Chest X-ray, PA view. Patient: 75 years old, sex M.
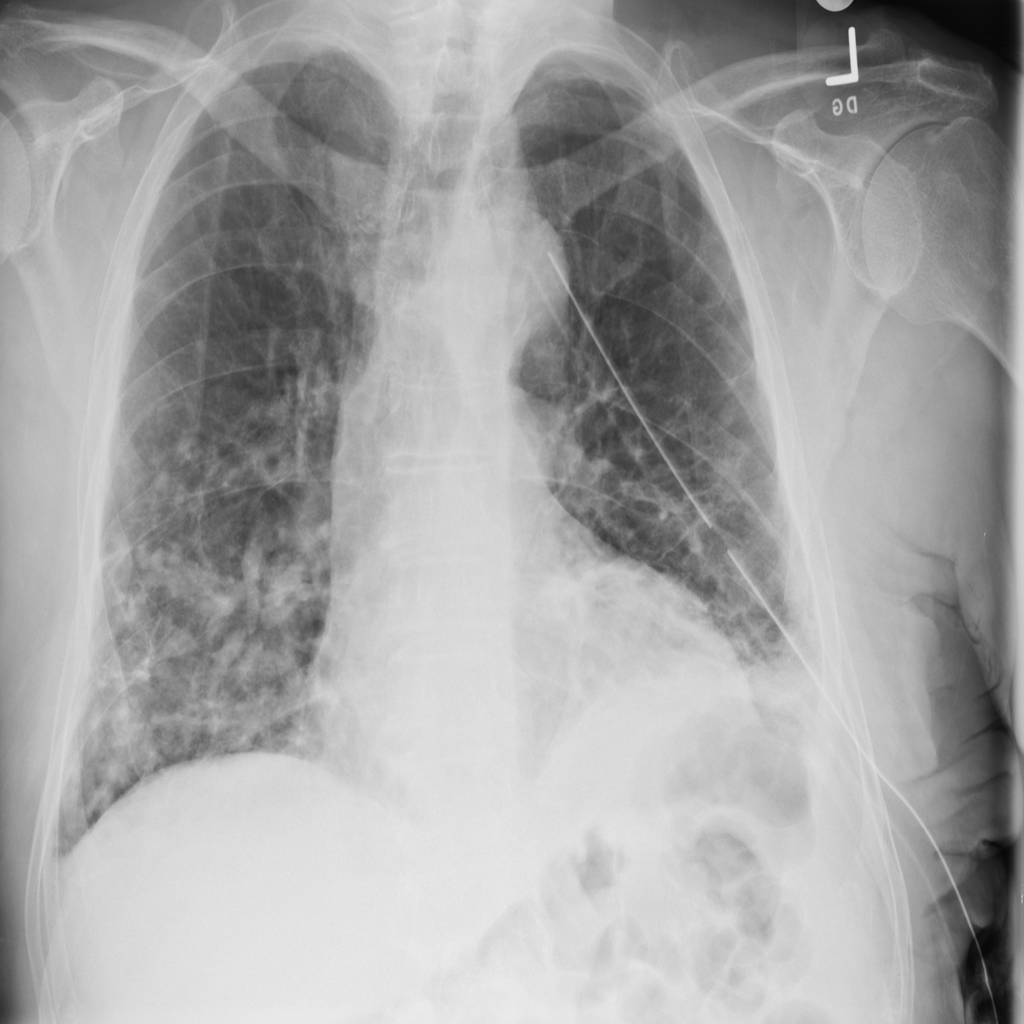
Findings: No Finding